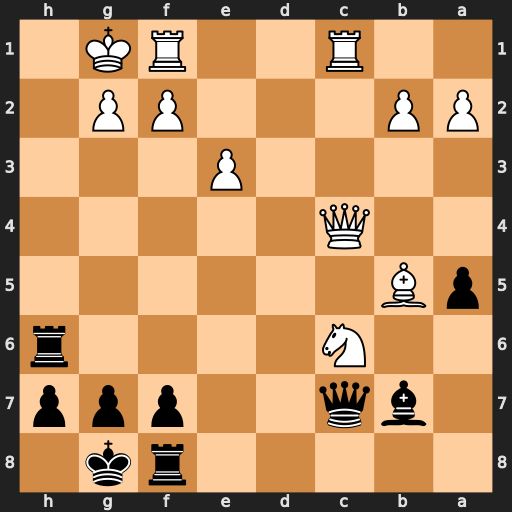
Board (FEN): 5rk1/1bq2ppp/2N4r/pB6/2Q5/4P3/PP3PP1/2R2RK1
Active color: b
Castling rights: -
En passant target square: -
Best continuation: Qh2#